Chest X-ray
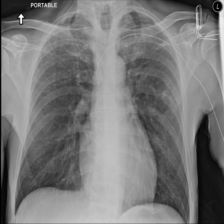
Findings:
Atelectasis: negative
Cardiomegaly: negative
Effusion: negative
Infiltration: negative
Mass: negative
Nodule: negative
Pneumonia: negative
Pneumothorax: negative
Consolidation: negative
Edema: negative
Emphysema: negative
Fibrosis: negative
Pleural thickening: negative
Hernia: negative